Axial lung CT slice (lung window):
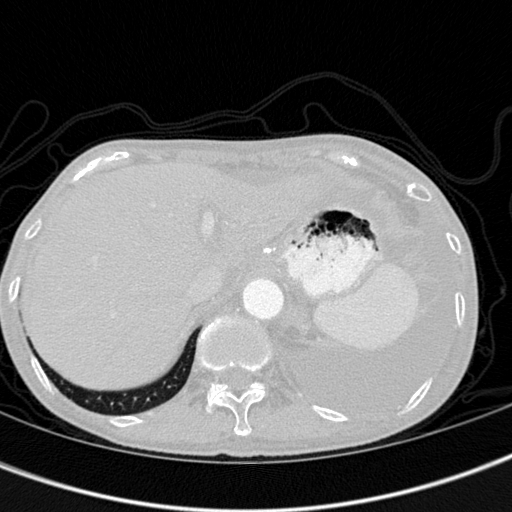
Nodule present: no